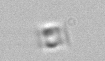
Label: Bacillariophyceae_morphotype1